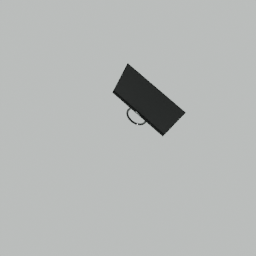
Label: electronics